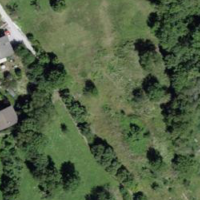
EUNIS habitat code: 24
Species observed at this site:
Garrulus glandarius
Sciurus vulgaris